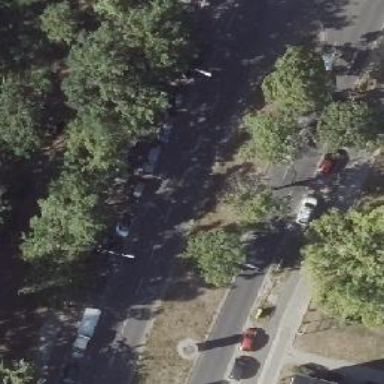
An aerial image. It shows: Secondary road with asphalt surface and cycle track on the right side.